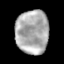
Tissue: skin
Cell type: Epithelial cells
Senescence score: 0.8522
Nuclear area (px): 1419
Mean DAPI intensity: 170.942